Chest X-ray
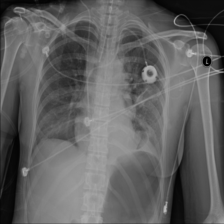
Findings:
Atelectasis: negative
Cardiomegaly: negative
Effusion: positive
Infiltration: negative
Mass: positive
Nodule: negative
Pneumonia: negative
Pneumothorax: negative
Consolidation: negative
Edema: negative
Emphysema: negative
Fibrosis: negative
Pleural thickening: negative
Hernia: negative